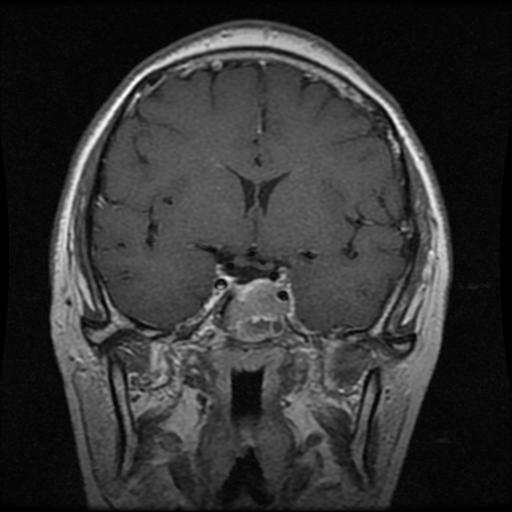
Label: pituitary